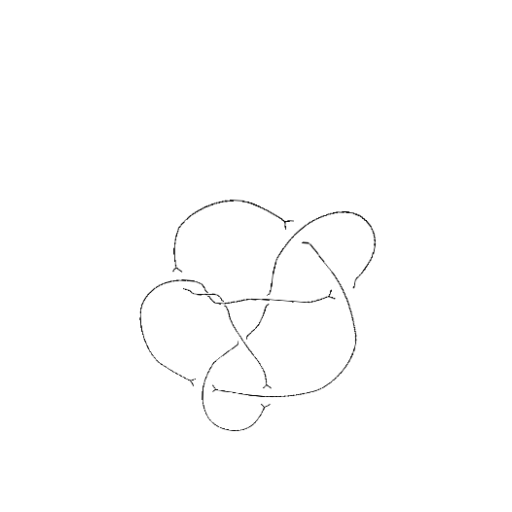
Crossing number: 9